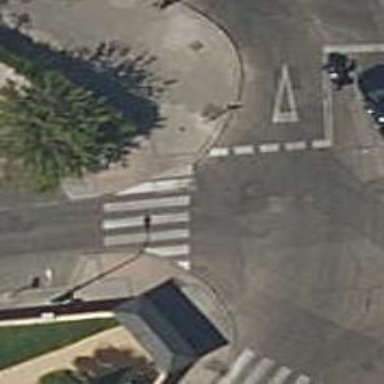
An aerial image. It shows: Crossing road.